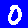
Digit: 0